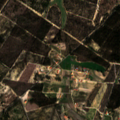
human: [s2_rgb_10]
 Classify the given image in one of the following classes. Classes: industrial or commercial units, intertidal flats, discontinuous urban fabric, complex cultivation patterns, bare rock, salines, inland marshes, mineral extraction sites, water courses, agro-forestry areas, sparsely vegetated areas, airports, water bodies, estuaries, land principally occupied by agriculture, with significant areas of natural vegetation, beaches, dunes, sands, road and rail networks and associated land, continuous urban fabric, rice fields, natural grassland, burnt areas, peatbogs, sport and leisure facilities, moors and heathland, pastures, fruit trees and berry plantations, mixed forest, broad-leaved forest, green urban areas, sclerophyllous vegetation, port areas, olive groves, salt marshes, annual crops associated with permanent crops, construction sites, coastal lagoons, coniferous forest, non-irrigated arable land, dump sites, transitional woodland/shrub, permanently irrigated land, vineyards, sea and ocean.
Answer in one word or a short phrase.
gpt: pastures, complex cultivation patterns, broad-leaved forest, coniferous forest, mixed forest, transitional woodland/shrub